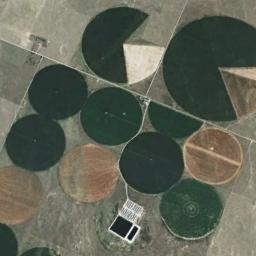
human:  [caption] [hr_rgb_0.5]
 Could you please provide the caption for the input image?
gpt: Several neatly arranged green and tan mixed circular farmlands with incomplete gardens and semicircles .

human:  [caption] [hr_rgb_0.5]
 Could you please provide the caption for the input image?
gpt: Several circular farmlands with different colors, Radii and radians are surrounded by other farmlands that grows other crops .

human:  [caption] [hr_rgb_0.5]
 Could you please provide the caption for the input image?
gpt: There are some bare circle farmland and green circle farmland .

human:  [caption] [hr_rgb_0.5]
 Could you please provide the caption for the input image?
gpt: There are round fields on the right .

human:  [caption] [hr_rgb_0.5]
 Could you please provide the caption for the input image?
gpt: There are some circular farmlands of different colors and different sizes .